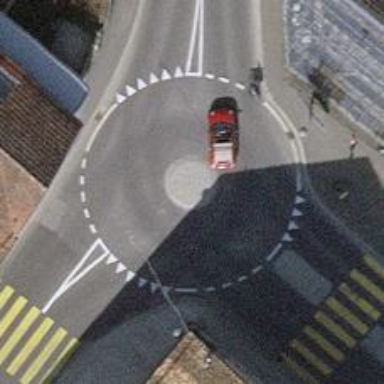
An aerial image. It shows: Mini roundabout on the road.